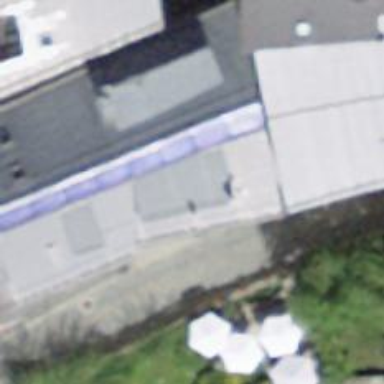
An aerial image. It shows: Restaurant located within hotel.